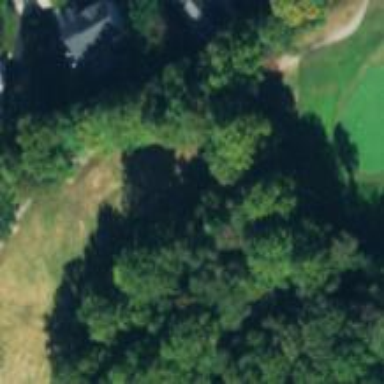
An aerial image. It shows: Golf hole.